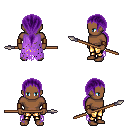
a pixel art fantasy rpg character, male body template, human, dark skin, maroon tattered cape, gold greaves, purple ponytail hairstyle, leather bracers, spear, four views (front, back, left, right), 2x2 character sprite sheet, small pixel art, hard edges, no anti-aliasing